Question: I have a JavaFX stacked area chart, and I'd like to fix the range that it automatically adjusts when data is added. Currently, the Y axis (which is just a 'NumberAxis') goes up to a number that is way too high:

I tried lowering the upper limit of the Y axis by doing:
'''
((NumberAxis)chart.getYAxis()).setUpperBound(2000);
'''
where 'chart' is a 'StackedAreaChart'. This doesn't seem to have any effect, unfortunately. How can I set the upper limit of the Y axis in a JavaFX chart?
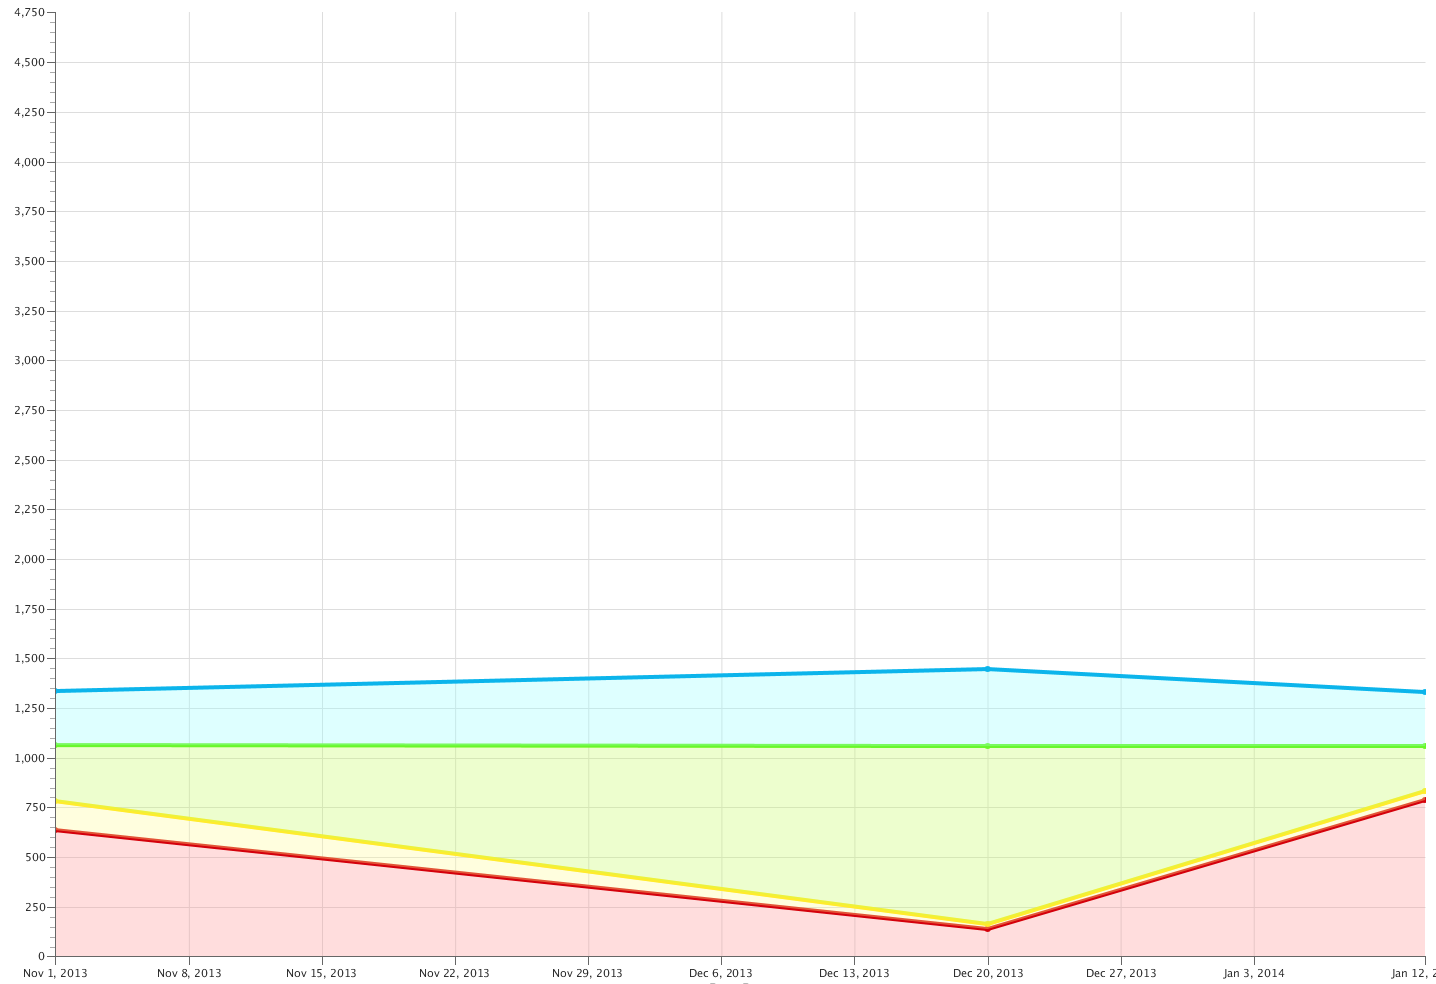
Answer: Chart axes in JavaFX will require you to set the 'autoRanging' property to false before applying a custom range.
Arguably, it would be nice if the chart node raised an error when you attempt to set the value for an axis with autoranging == true, but at least for JavaFX 2.2 that is not the case.